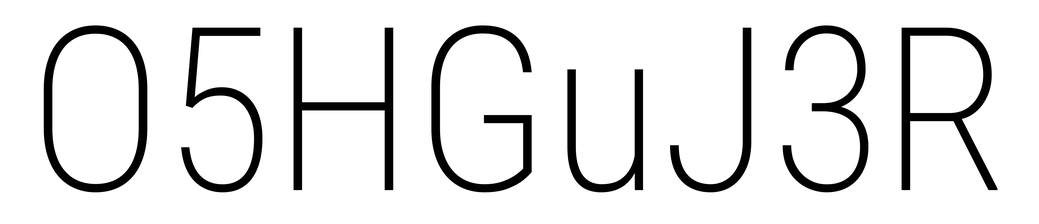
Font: Roboto_Condensed_ExtraLight